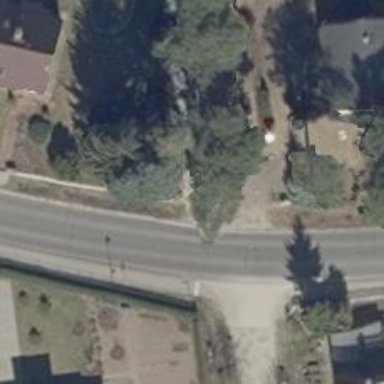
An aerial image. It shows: Driveway.